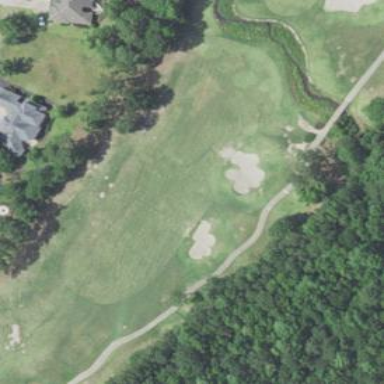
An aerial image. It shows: Scenic golf fairway.